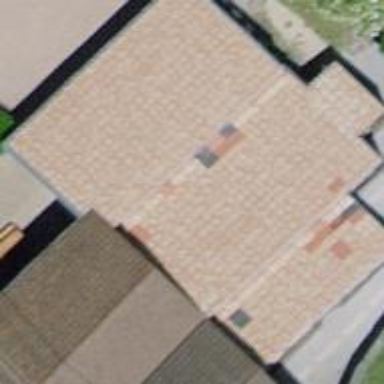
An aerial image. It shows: Shed.